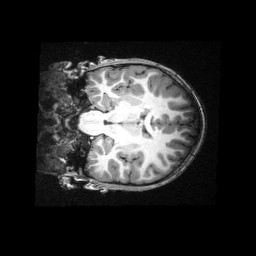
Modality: T1w
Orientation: coronal
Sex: male